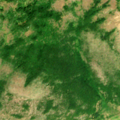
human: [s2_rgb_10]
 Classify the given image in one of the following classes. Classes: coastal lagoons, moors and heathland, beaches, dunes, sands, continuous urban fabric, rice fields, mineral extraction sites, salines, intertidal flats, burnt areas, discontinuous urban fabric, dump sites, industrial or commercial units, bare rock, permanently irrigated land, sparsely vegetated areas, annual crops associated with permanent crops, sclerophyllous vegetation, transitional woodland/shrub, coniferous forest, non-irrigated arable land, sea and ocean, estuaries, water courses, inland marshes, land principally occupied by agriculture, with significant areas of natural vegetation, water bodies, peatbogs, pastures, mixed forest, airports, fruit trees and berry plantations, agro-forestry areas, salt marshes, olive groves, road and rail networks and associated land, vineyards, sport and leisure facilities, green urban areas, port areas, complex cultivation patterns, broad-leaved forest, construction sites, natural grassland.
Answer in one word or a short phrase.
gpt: broad-leaved forest, natural grassland, transitional woodland/shrub